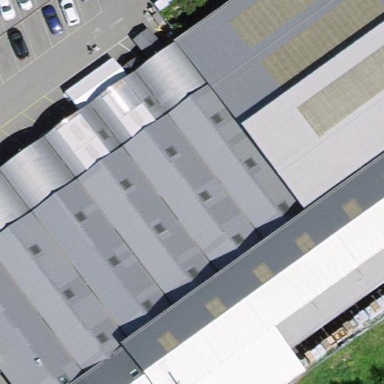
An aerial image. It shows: Supermarket building.